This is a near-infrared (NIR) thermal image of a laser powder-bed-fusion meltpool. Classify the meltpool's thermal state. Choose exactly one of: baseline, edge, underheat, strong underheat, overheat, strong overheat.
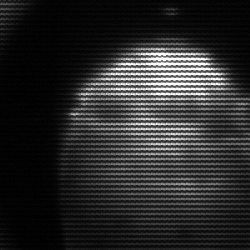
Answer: edge